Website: crate-barrel
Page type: gifting
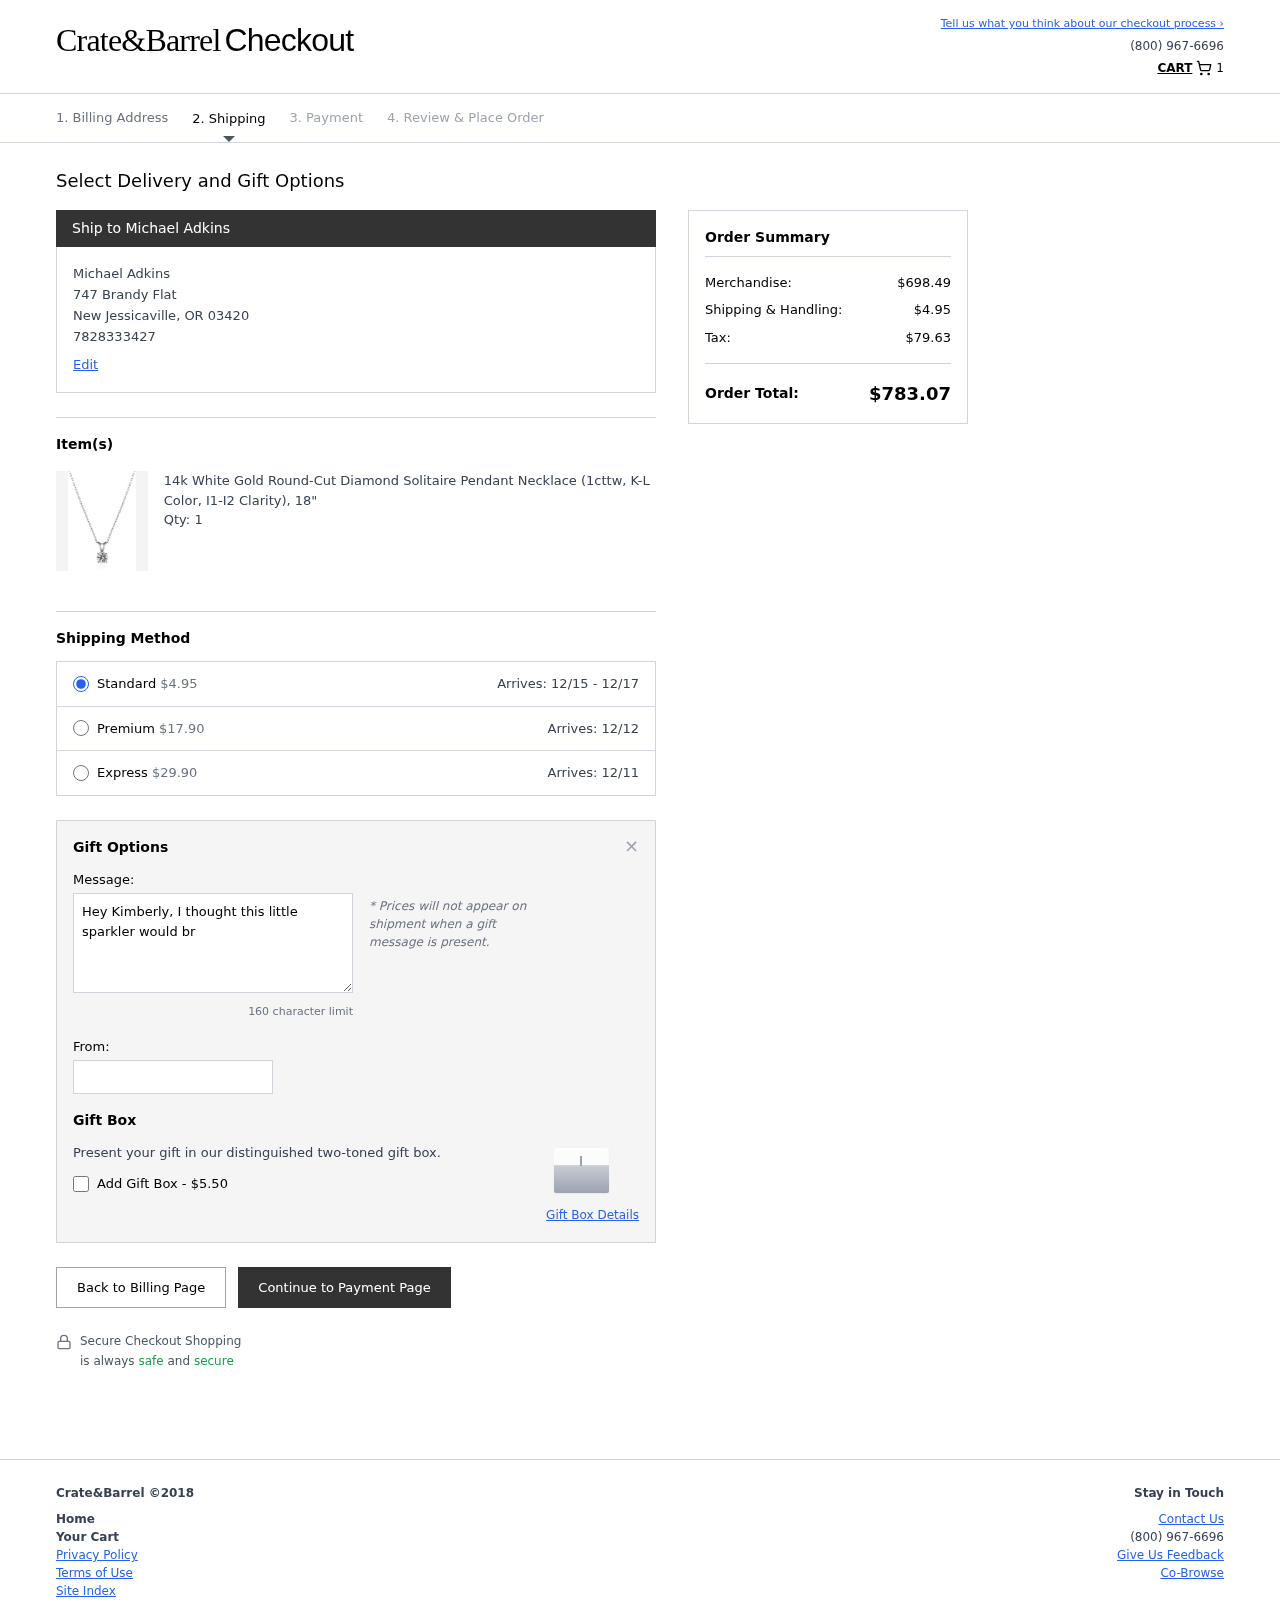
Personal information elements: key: PII_CITY
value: New Jessicaville
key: PII_FULLNAME
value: Michael Adkins
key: PII_GIFT_FIRSTNAME
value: Kimberly
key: PII_GIFT_MESSAGE
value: Hey Kimberly, I thought this little sparkler would brighten your day just like you brighten mine! Can’t wait to see you rock it. Enjoy!
Michael
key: PII_PHONE
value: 7828333427
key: PII_POSTCODE
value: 03420
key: PII_STATE_ABBR
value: OR
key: PII_STREET
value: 747 Brandy Flat
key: PII_FULLNAME2
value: Michael Adkins
Product elements: key: PRODUCT1_NAME
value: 14k White Gold Round-Cut Diamond Solitaire Pendant Necklace (1cttw, K-L Color, I1-I2 Clarity), 18"
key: PRODUCT1_QUANTITY
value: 1
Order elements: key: ORDER_NUM_ITEMS
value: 1
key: ORDER_SHIPPING_COST
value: $4.95
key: ORDER_DELIVERY_DATE_RANGE
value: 12/15 - 12/17
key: ORDER_PREMIUM_SHIPPING
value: $17.90
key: ORDER_PREMIUM_DATE
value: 12/12
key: ORDER_EXPRESS_SHIPPING
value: $29.90
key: ORDER_EXPRESS_DATE
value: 12/11
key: ORDER_SUBTOTAL
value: $698.49
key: ORDER_TAX
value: $79.63
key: ORDER_TOTAL
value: $783.07